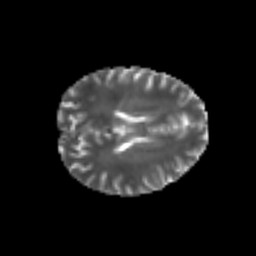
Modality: T2w
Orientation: axial
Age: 25
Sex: male
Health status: healthy